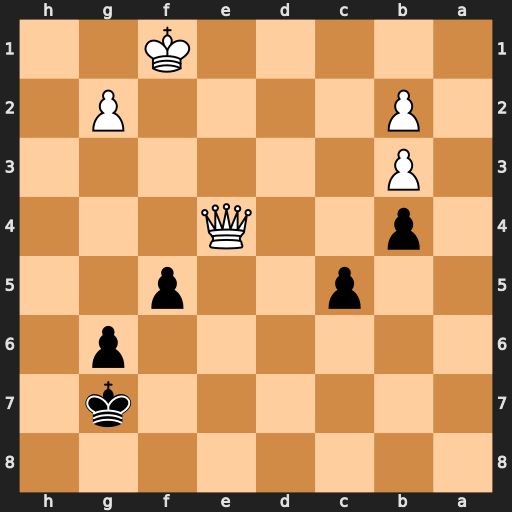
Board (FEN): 8/6k1/6p1/2p2p2/1p2Q3/1P6/1P4P1/5K2
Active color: b
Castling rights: -
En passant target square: -
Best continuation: fxe4 Kf2 Kf6